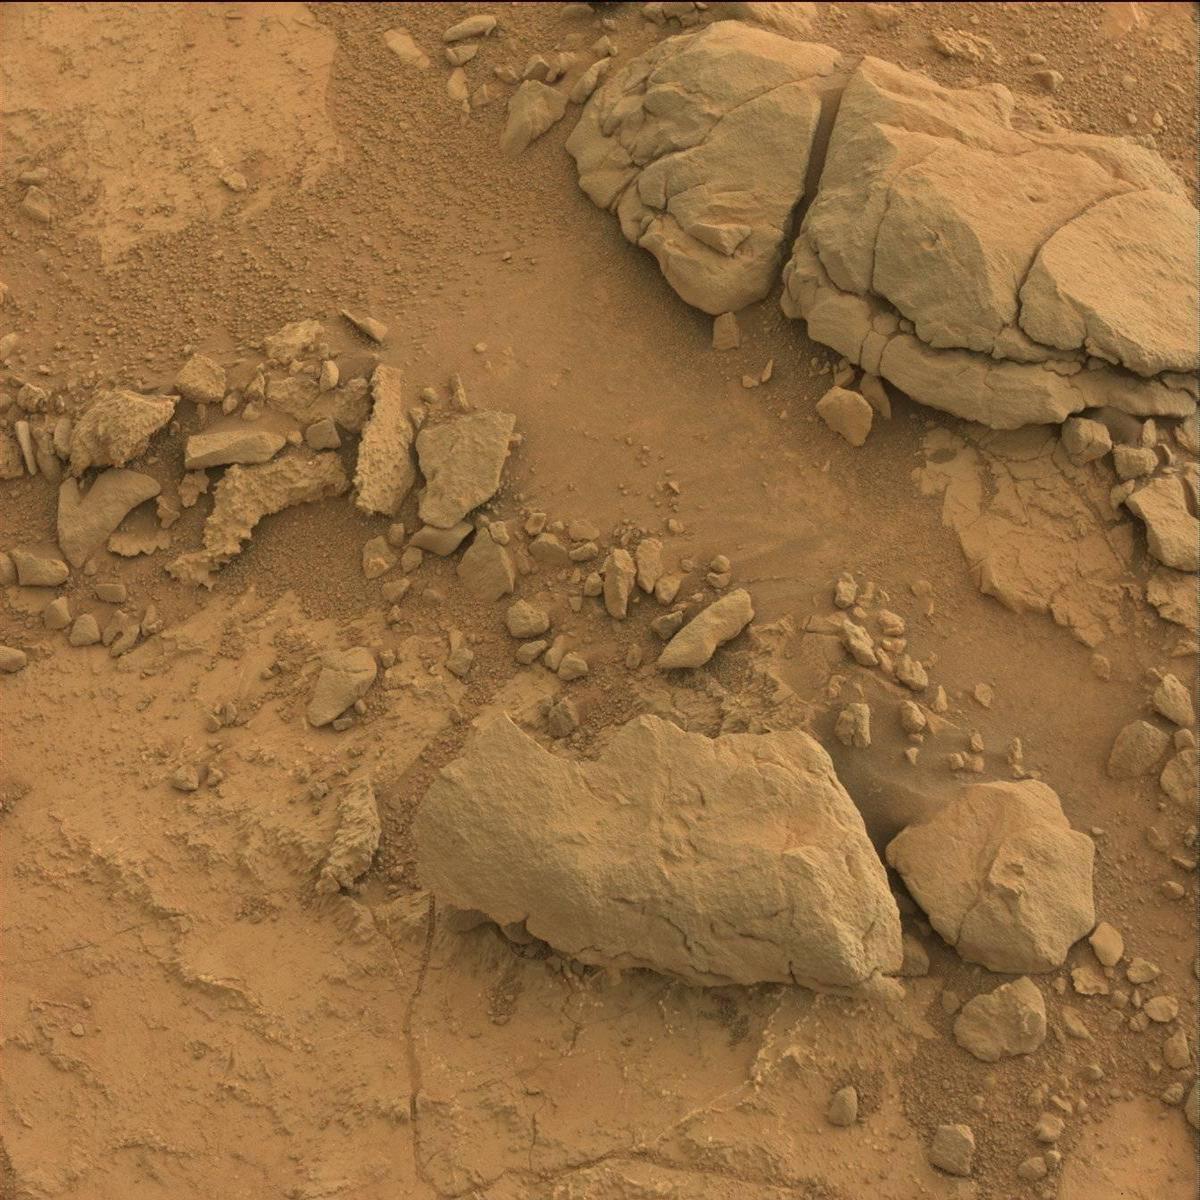
Terrain classes present: Bedrock, Rock, Sand / Soil